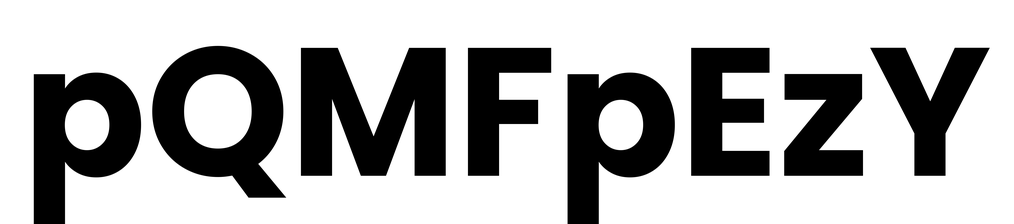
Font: Poppins-Bold